Question: i am interested how to convert given image into matrix form with just numbers?for example let take following picture

as i know there exist in matlab special functions,which decompose given image into colors and numbers,for example i have seen this code on this website
'''
I = imread('test.jpg');
b = dec2bin(I); % b becomes vector
% some actions with binary vector
du = bin2dec(b);
du = reshape(du,size(I)); % converting vector du to 3d Image array
imwrite(uint8(du), 'du.jpg'); %save our du to file du.jpg
I = imread('du.jpg'); %test if it saved correctly
imshow(du)
'''
and converted to my picture,like this
'''
I=imread('tensor_in.jpg');
b=dec2bin(I)
'''
and get the following array,in fact only with zero and one
'''
<PHONE>
<PHONE>
<PHONE>
<PHONE>
<PHONE>
<PHONE>
<PHONE>
<PHONE>
<PHONE>
<PHONE>
<PHONE>
<PHONE>
<PHONE>
<PHONE>
<PHONE>
<PHONE>
<PHONE>
<PHONE>
<PHONE>
<PHONE>
<PHONE>
<PHONE>
<PHONE>
<PHONE>
<PHONE>
<PHONE>
<PHONE>
<PHONE>
<PHONE>
<PHONE>
<PHONE>
<PHONE>
<PHONE>
<PHONE>
<PHONE>
<PHONE>
<PHONE>
<PHONE>
<PHONE>
<PHONE>
<PHONE>
<PHONE>
<PHONE>
<PHONE>
<PHONE>
<PHONE>
<PHONE>
<PHONE>
<PHONE>
<PHONE>
<PHONE>
<PHONE>
<PHONE>
'''
clearly i have not continued,because it's size is
'''
<151074x8 char>
'''
and follows same rule as for example
'''
0 0 0
0 0 1
0 1 0
0 1 1
1 0 0
1 0 1
1 1 0
1 1 1
'''
but i am interested if instead of getting digital array,how to get array with some another numbers,like for example
'''
2 1 3
4 21 23
67 89 100
'''
let's say like this.could i do in matlab?please help me
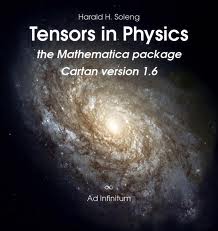
Answer: Dato, when you use
'''
I = imread('test.jpg');
'''
your image is already in an array form of numbers. Each "number" tells you part of the color information.
If the image file is in an indexed form you will get a NxM array (for an image of the size NxM).
If the image is not indexed, you will get an NxMx3 array, where each of the three NxM arrays corresponds, respectively to the red, green and blue channel.
i suggest you to study how matlab handles images: <URL>